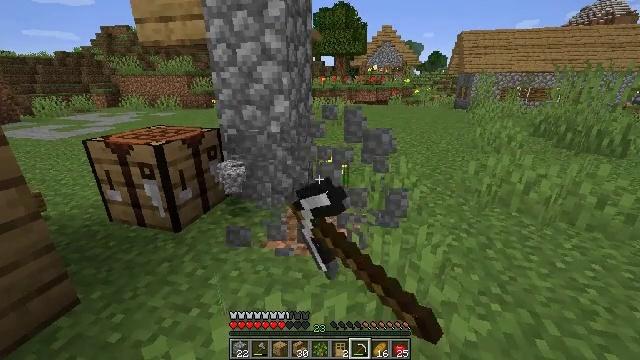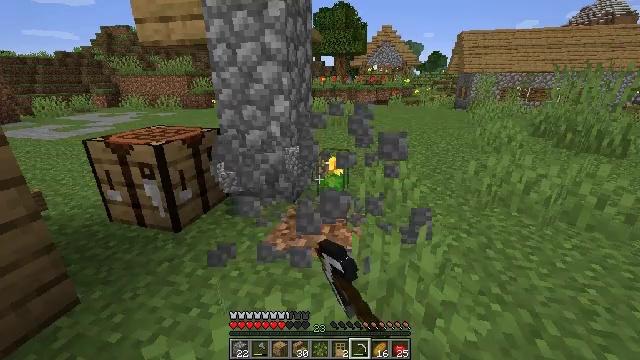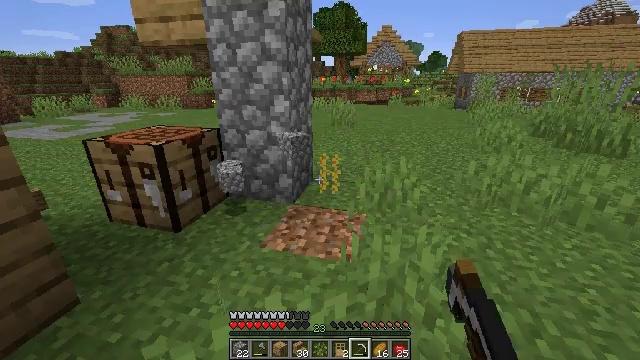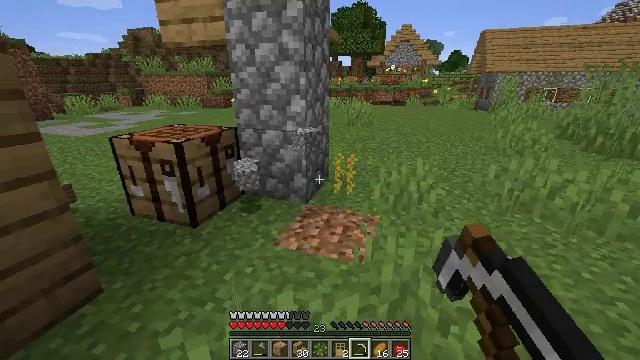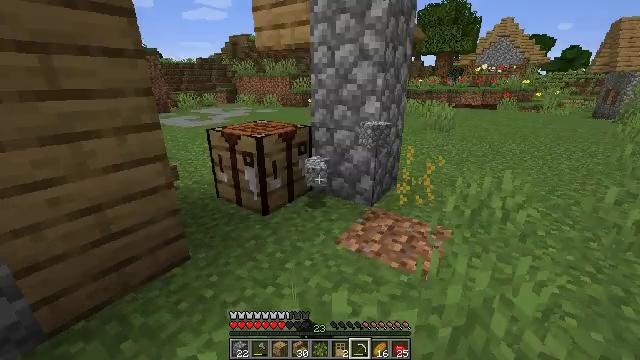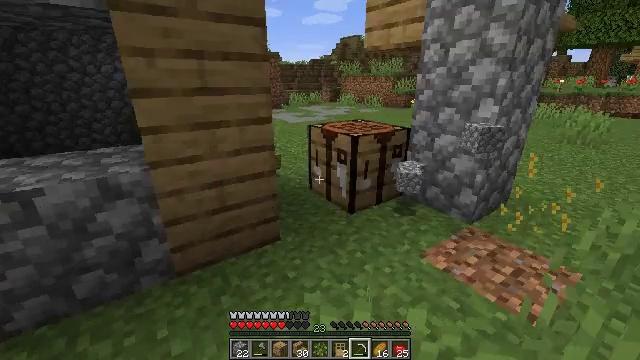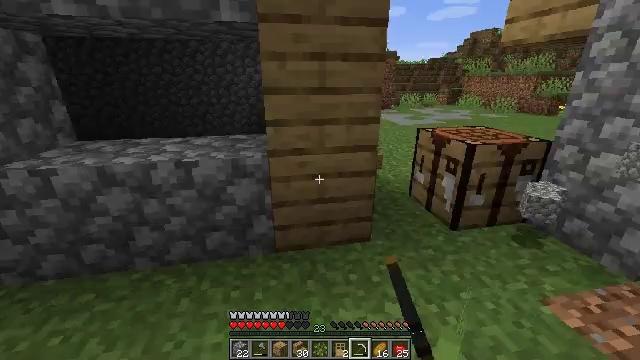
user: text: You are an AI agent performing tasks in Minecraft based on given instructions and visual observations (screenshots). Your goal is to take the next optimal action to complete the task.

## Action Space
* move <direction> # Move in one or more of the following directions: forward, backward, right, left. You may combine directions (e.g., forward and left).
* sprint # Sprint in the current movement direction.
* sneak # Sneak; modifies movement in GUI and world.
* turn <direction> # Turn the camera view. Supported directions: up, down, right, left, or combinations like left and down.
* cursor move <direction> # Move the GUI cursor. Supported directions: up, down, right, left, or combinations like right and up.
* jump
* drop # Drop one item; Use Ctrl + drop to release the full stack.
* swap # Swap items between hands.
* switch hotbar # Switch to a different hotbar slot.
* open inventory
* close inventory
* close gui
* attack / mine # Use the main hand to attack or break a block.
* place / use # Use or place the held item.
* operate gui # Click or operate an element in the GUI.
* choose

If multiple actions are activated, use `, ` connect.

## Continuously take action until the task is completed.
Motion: motion action
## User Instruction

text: Pick up the dandelion.
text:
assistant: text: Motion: attack / mine
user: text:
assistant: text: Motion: attack / mine
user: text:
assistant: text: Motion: turn left
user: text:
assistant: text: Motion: turn left
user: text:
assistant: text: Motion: turn left
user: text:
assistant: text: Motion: turn left
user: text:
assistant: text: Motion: no_op